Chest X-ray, AP view. Patient: 74 years old, sex F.
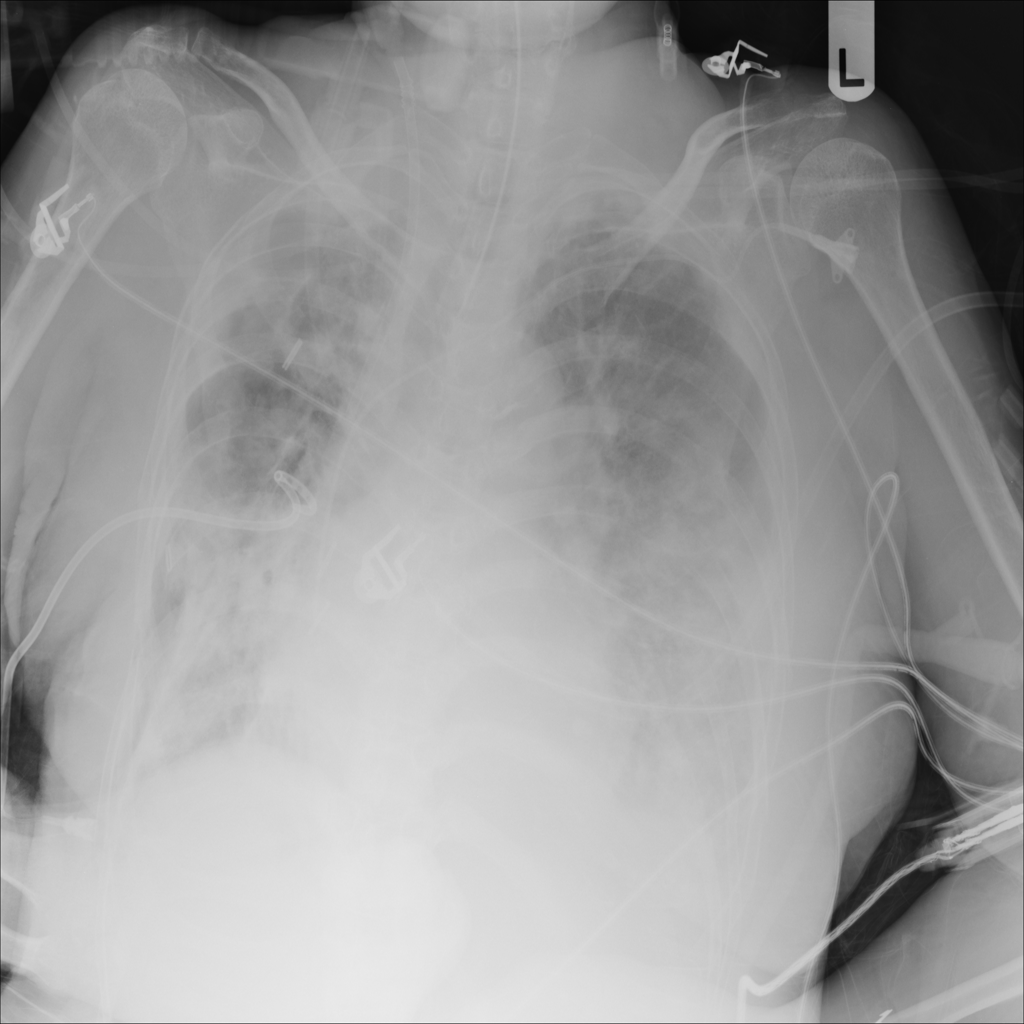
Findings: Consolidation